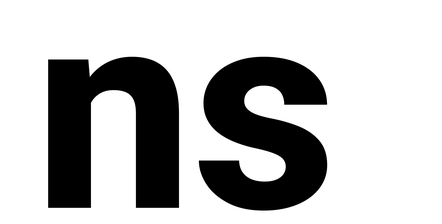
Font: Roboto_ExtraBold